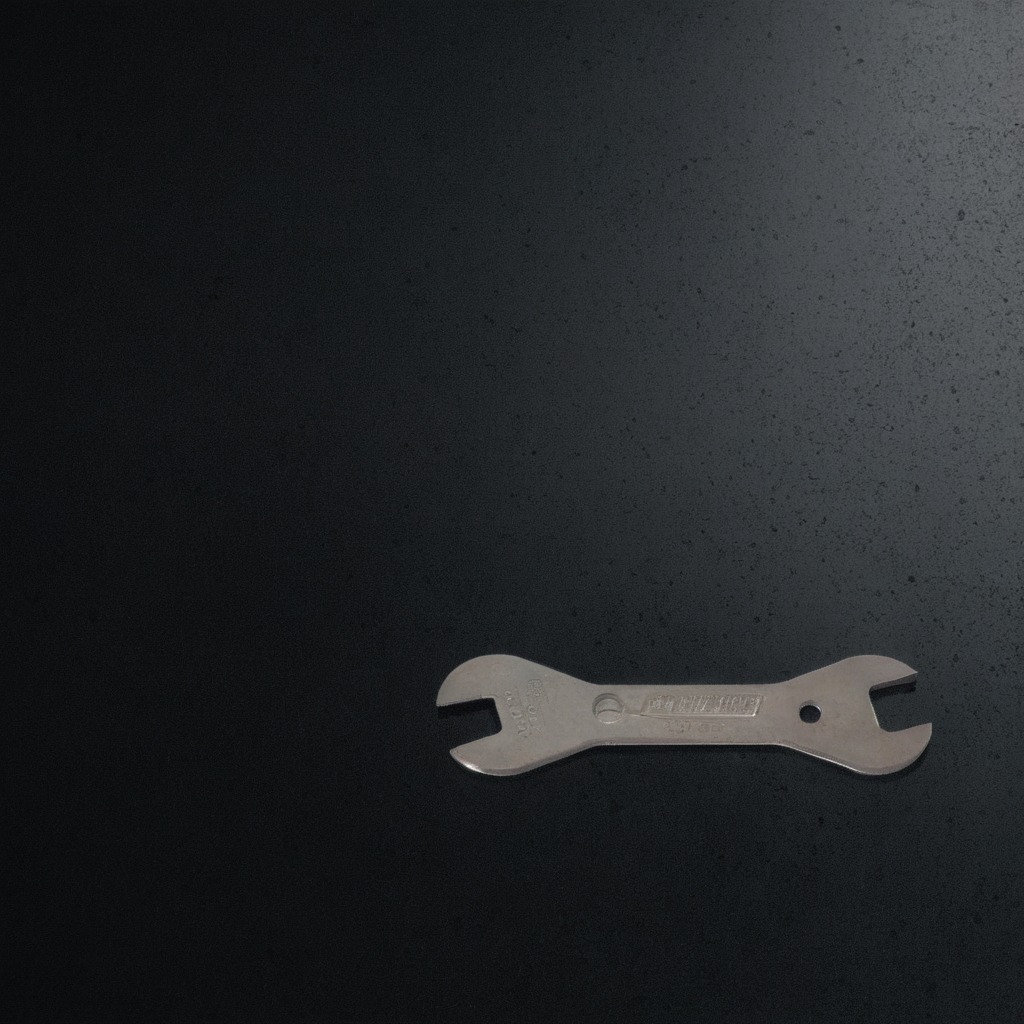
An wrench lying on a clean granite tabletop inside a workshop at night dim ambient light soft shadows worn but beneath the mat